Question: I've added a determinant progress bar to a Windows 8.1 phone app but I don't see a method of increasing the thickness of the progress bar.
I tried to change the thickness by increasing the height property but this has no effect on it's size.
Does anyone have any idea how to increase the height/thickness of the red progress bar?
This is the declaration of the progress bar in my xaml:
'''
<ProgressBar IsIndeterminate="False" Maximum="100" Value="30" Width="200" Margin="128,240,128,262"/>
'''

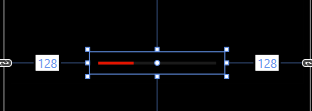
Answer: You should be able to change 's 'thickness' just by setting its property. Just like this:
'''
<ProgressBar Height="50" IsIndeterminate="False" Maximum="100" Value="30" Width="200" Margin="128,240,128,262"/>
'''
<URL> you can find a working sample.
In case you need to change more things - you can redefine the of the :
Open designer window, right click on progress bar and then , then create a copy. You should then see a of your progress bar in resources. In this style you will find and inside there is with name 'ProgressBarIndicator' (at the end):
'''
... something above
<Border x:Name="DeterminateRoot" BorderBrush="{TemplateBinding BorderBrush}" BorderThickness="{TemplateBinding BorderThickness}" Background="{TemplateBinding Background}" MinHeight="{TemplateBinding MinHeight}">
<Rectangle x:Name="ProgressBarIndicator" Fill="{TemplateBinding Foreground}" HorizontalAlignment="Left" Margin="{TemplateBinding Padding}"/>
</Border>
</Grid>
</ControlTemplate>
'''
For example you can set the property of this rectangle and you should achieve your goal.